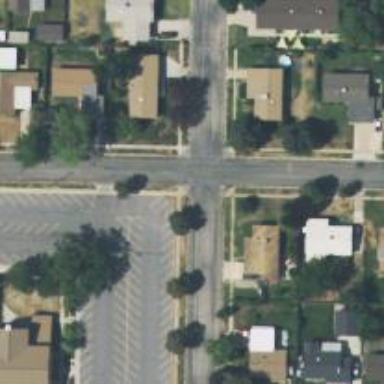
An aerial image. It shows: Unmarked crossing on the road.